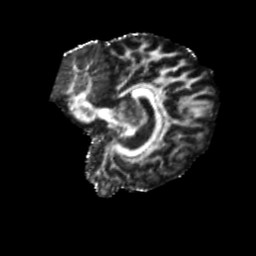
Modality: FA
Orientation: sagittal
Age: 36
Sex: female
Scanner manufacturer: siemens
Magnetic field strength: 3 T
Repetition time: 5.25 s
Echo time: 0.08 s